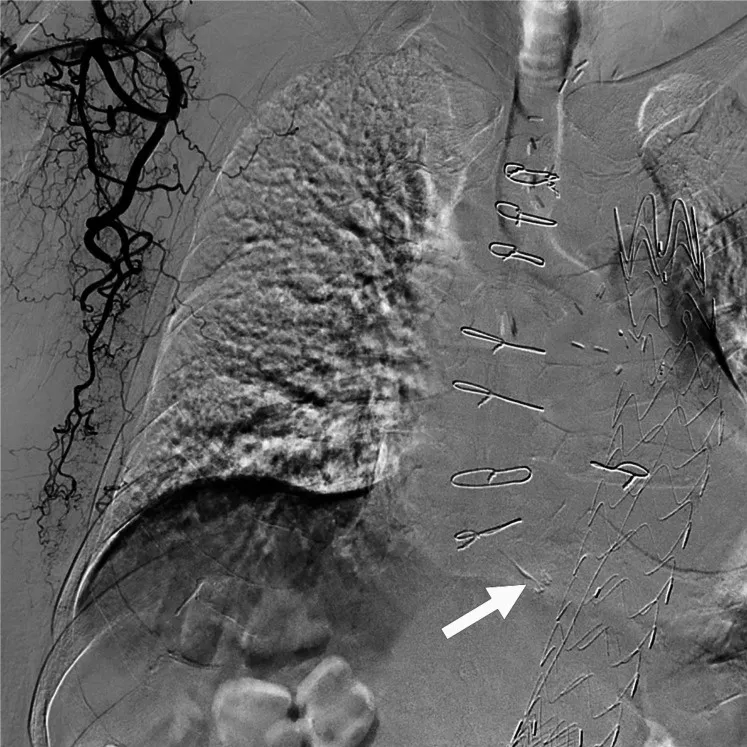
Angiography of the thoracodorsal artery after transarterial embolization shows no visualization of a type 2 endoleak. . NBCA cast (arrow) is observed in the endoleak cavity and the ninth intercostal artery. . NBCA: n-butyl cyanoacrylate.
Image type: radiology (x_ray)